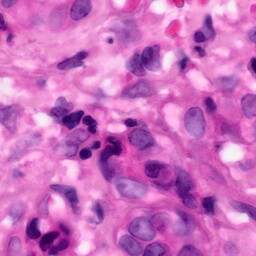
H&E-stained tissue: Pancreatic